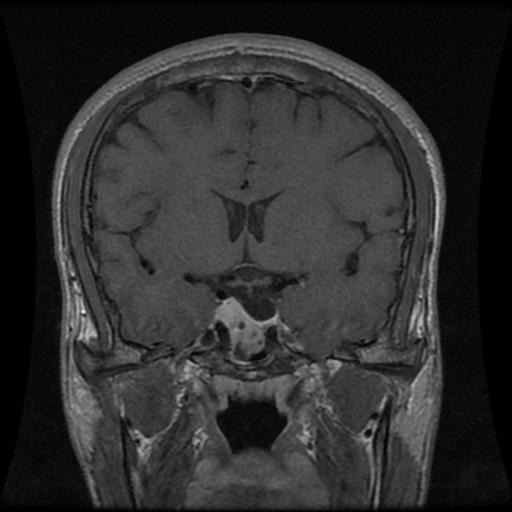
Label: pituitary